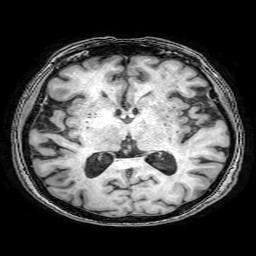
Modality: T1w
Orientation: coronal
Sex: female
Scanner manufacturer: philips
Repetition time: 0.008358 s
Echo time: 0.00387 s